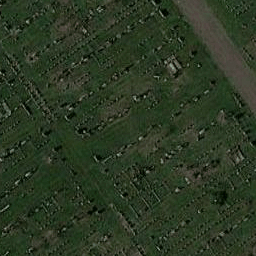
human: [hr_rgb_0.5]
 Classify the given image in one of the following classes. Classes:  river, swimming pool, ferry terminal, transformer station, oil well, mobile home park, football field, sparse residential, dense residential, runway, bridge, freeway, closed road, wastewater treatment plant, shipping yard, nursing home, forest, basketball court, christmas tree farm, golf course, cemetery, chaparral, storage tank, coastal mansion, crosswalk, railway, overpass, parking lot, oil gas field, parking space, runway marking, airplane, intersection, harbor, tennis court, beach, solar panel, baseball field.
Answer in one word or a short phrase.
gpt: cemetery